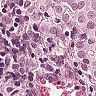
Metastatic tissue present: yes